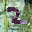
Label: 2